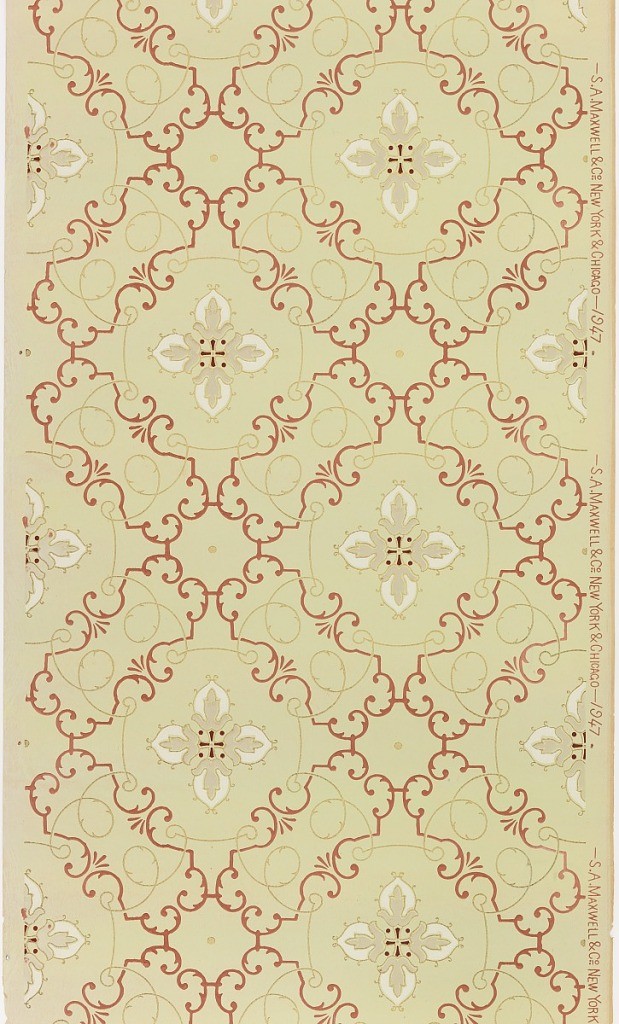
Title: Ceiling paper
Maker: Maxwell & Co., S.A., Chicago, Illinois, USA
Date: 1905–1915
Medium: Machine-printed paper
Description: A stylized floral motif, with four buds, enclosed within metallic gold circle. The circles are enclosed within a square framework, which becomes part of an overall grid pattern.